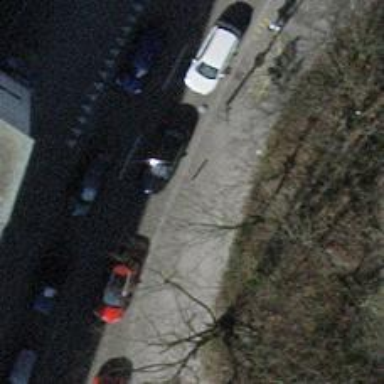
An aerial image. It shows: Asphalt sidewalk path.